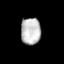
Tissue: prostate
Cell type: NK cells
Senescence score: 0.3419
Nuclear area (px): 518
Mean DAPI intensity: 191.691